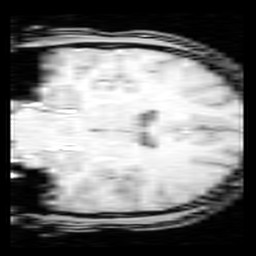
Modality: inplaneT1
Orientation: coronal
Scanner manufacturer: ge
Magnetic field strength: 3 T
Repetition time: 0.25 s
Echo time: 0.0036 s